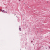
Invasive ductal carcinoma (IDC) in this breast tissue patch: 0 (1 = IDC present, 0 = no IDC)